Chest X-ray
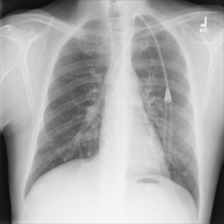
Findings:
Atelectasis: negative
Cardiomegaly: negative
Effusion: negative
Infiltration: negative
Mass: negative
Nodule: negative
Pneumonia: negative
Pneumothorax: negative
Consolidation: negative
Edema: negative
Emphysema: negative
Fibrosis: negative
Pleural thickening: negative
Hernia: negative